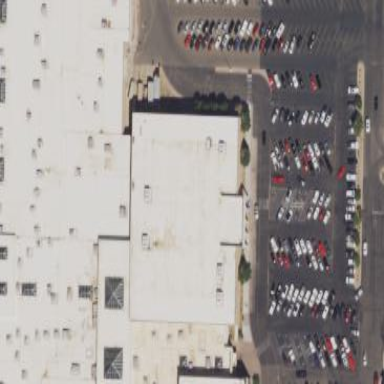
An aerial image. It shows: Retail department store building.